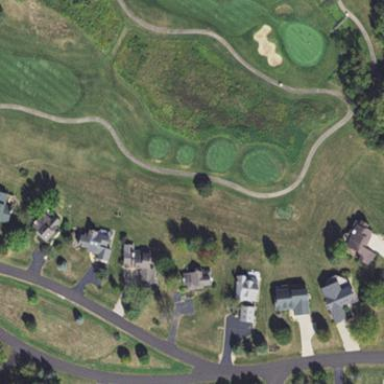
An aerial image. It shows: Area with grass used as rough in golf course.